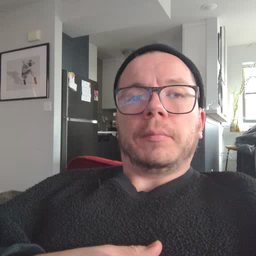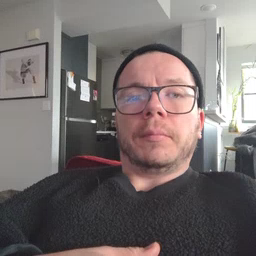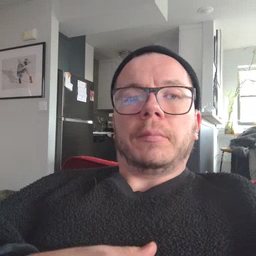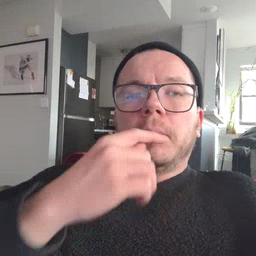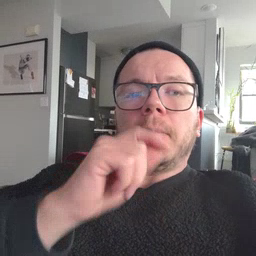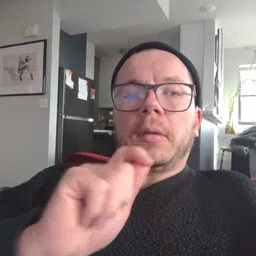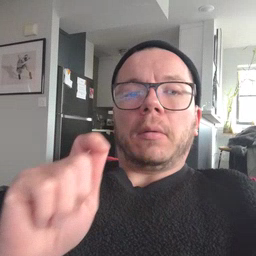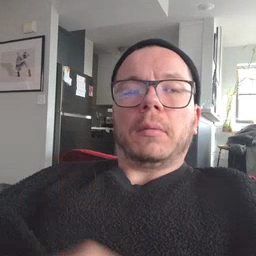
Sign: pencil